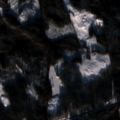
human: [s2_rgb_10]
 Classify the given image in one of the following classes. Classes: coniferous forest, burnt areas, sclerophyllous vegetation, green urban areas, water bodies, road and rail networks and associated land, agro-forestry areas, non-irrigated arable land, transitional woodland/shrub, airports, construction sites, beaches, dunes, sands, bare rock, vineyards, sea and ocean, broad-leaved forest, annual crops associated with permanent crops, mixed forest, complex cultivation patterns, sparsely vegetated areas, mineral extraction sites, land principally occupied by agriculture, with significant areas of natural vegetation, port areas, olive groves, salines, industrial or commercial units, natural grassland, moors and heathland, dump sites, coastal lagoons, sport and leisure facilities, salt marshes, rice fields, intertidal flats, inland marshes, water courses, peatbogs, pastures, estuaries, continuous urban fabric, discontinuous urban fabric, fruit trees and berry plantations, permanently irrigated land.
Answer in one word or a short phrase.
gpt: coniferous forest, transitional woodland/shrub